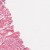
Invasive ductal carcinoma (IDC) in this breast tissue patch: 0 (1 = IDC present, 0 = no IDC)